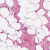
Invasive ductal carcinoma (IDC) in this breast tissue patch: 0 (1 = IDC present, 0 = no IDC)